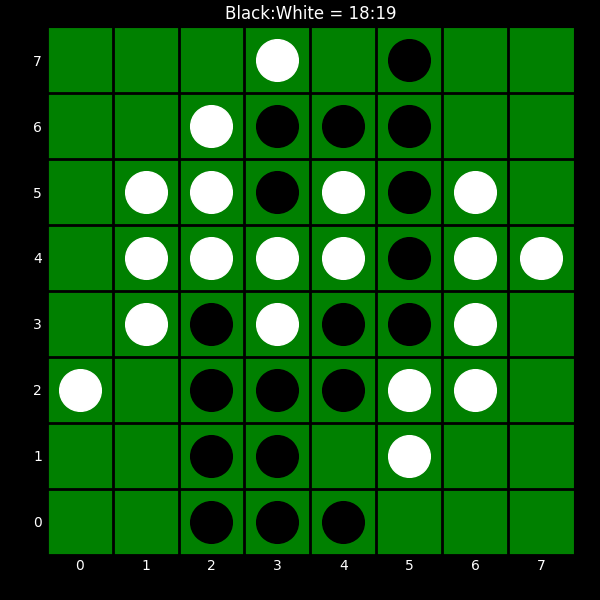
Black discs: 18
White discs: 19